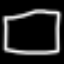
Label: square